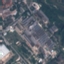
Land use / land cover class: Industrial